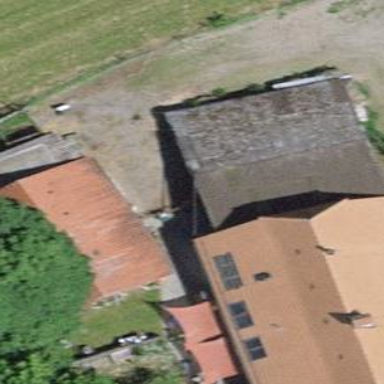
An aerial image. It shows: Farm building.